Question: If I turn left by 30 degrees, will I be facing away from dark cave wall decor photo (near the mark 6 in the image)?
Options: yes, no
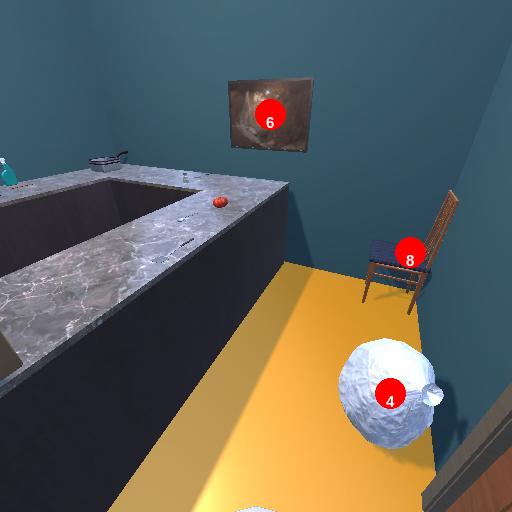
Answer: yes